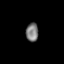
Tissue: lung
Cell type: Epithelial cells
Senescence score: 0.1876
Nuclear area (px): 227
Mean DAPI intensity: 122.286